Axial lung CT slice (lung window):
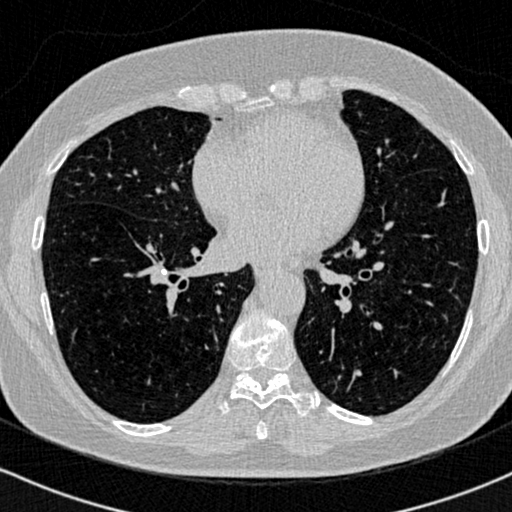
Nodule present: no